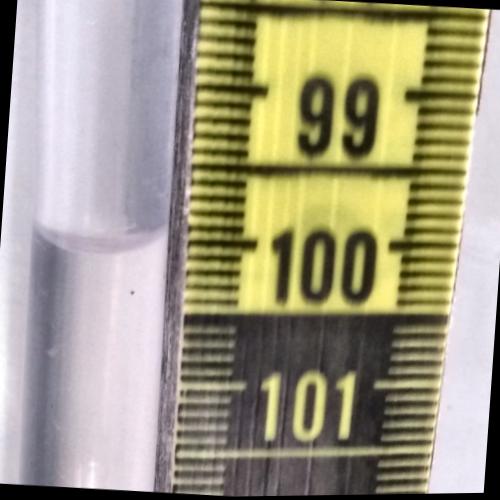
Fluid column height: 100.0 cm